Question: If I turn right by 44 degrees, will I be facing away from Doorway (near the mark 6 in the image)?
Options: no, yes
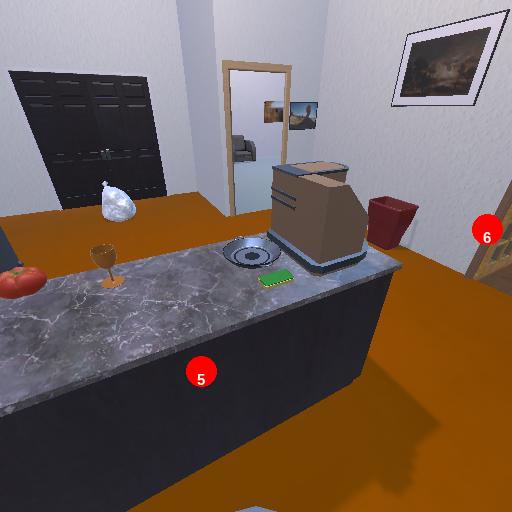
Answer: no